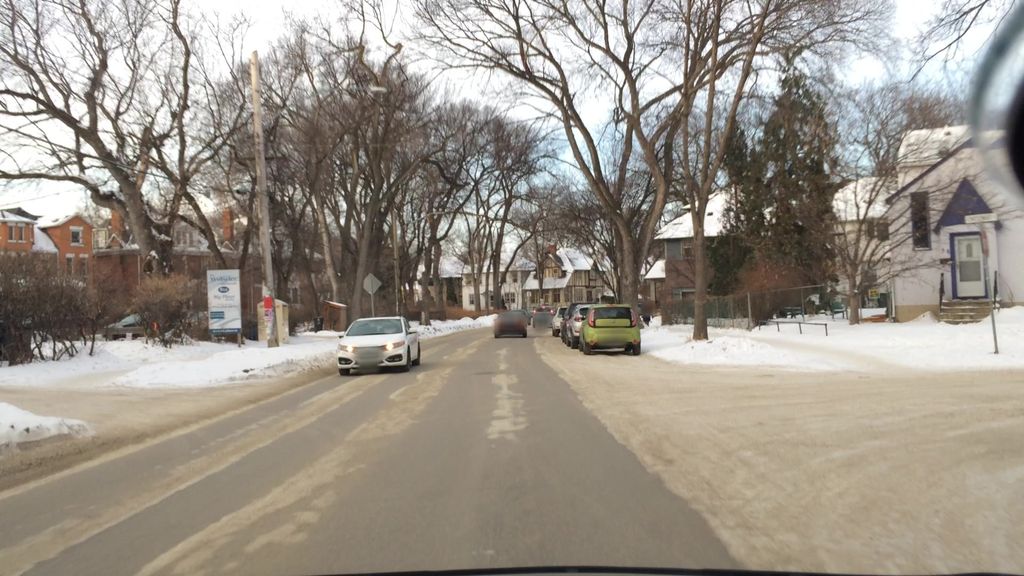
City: winnipeg